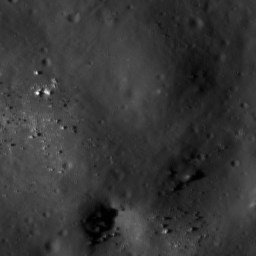
Host type: background_regolith
Lunar coordinates: latitude nan, longitude nan